二年级 · 画法几何学
气看到的是

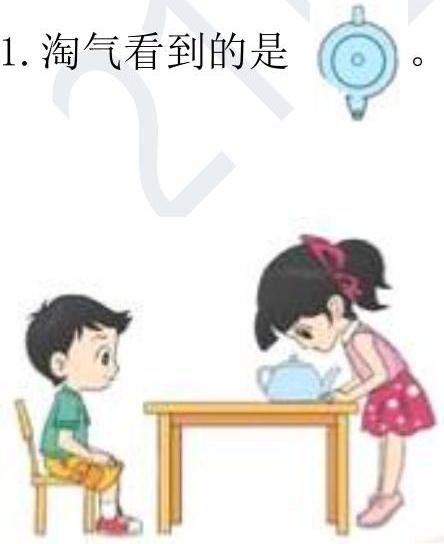
答案: \times$